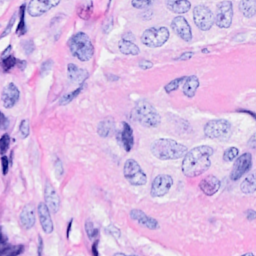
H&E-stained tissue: Breast